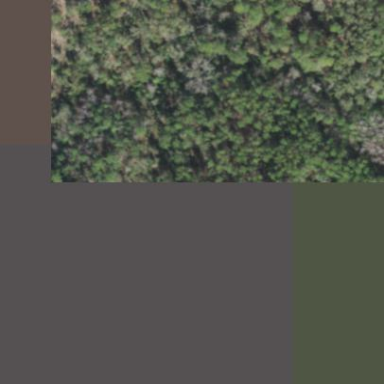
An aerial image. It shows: Forest area predominantly covered with needle-leaved trees.